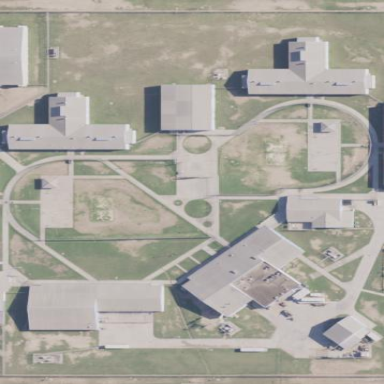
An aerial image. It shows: Prison.